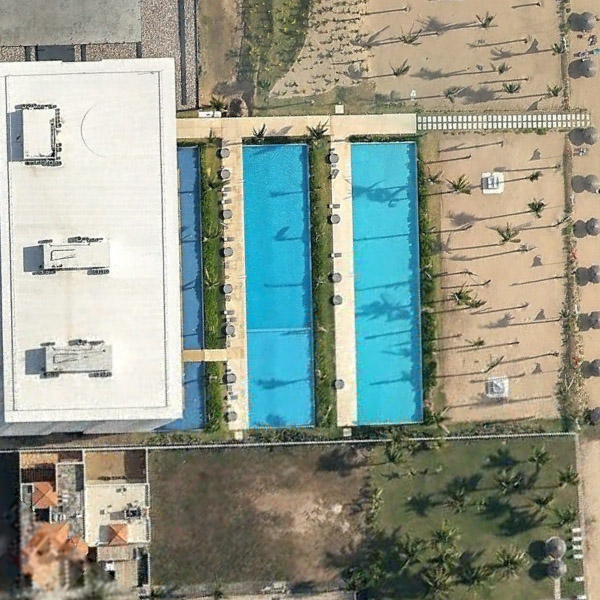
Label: Resort